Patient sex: M
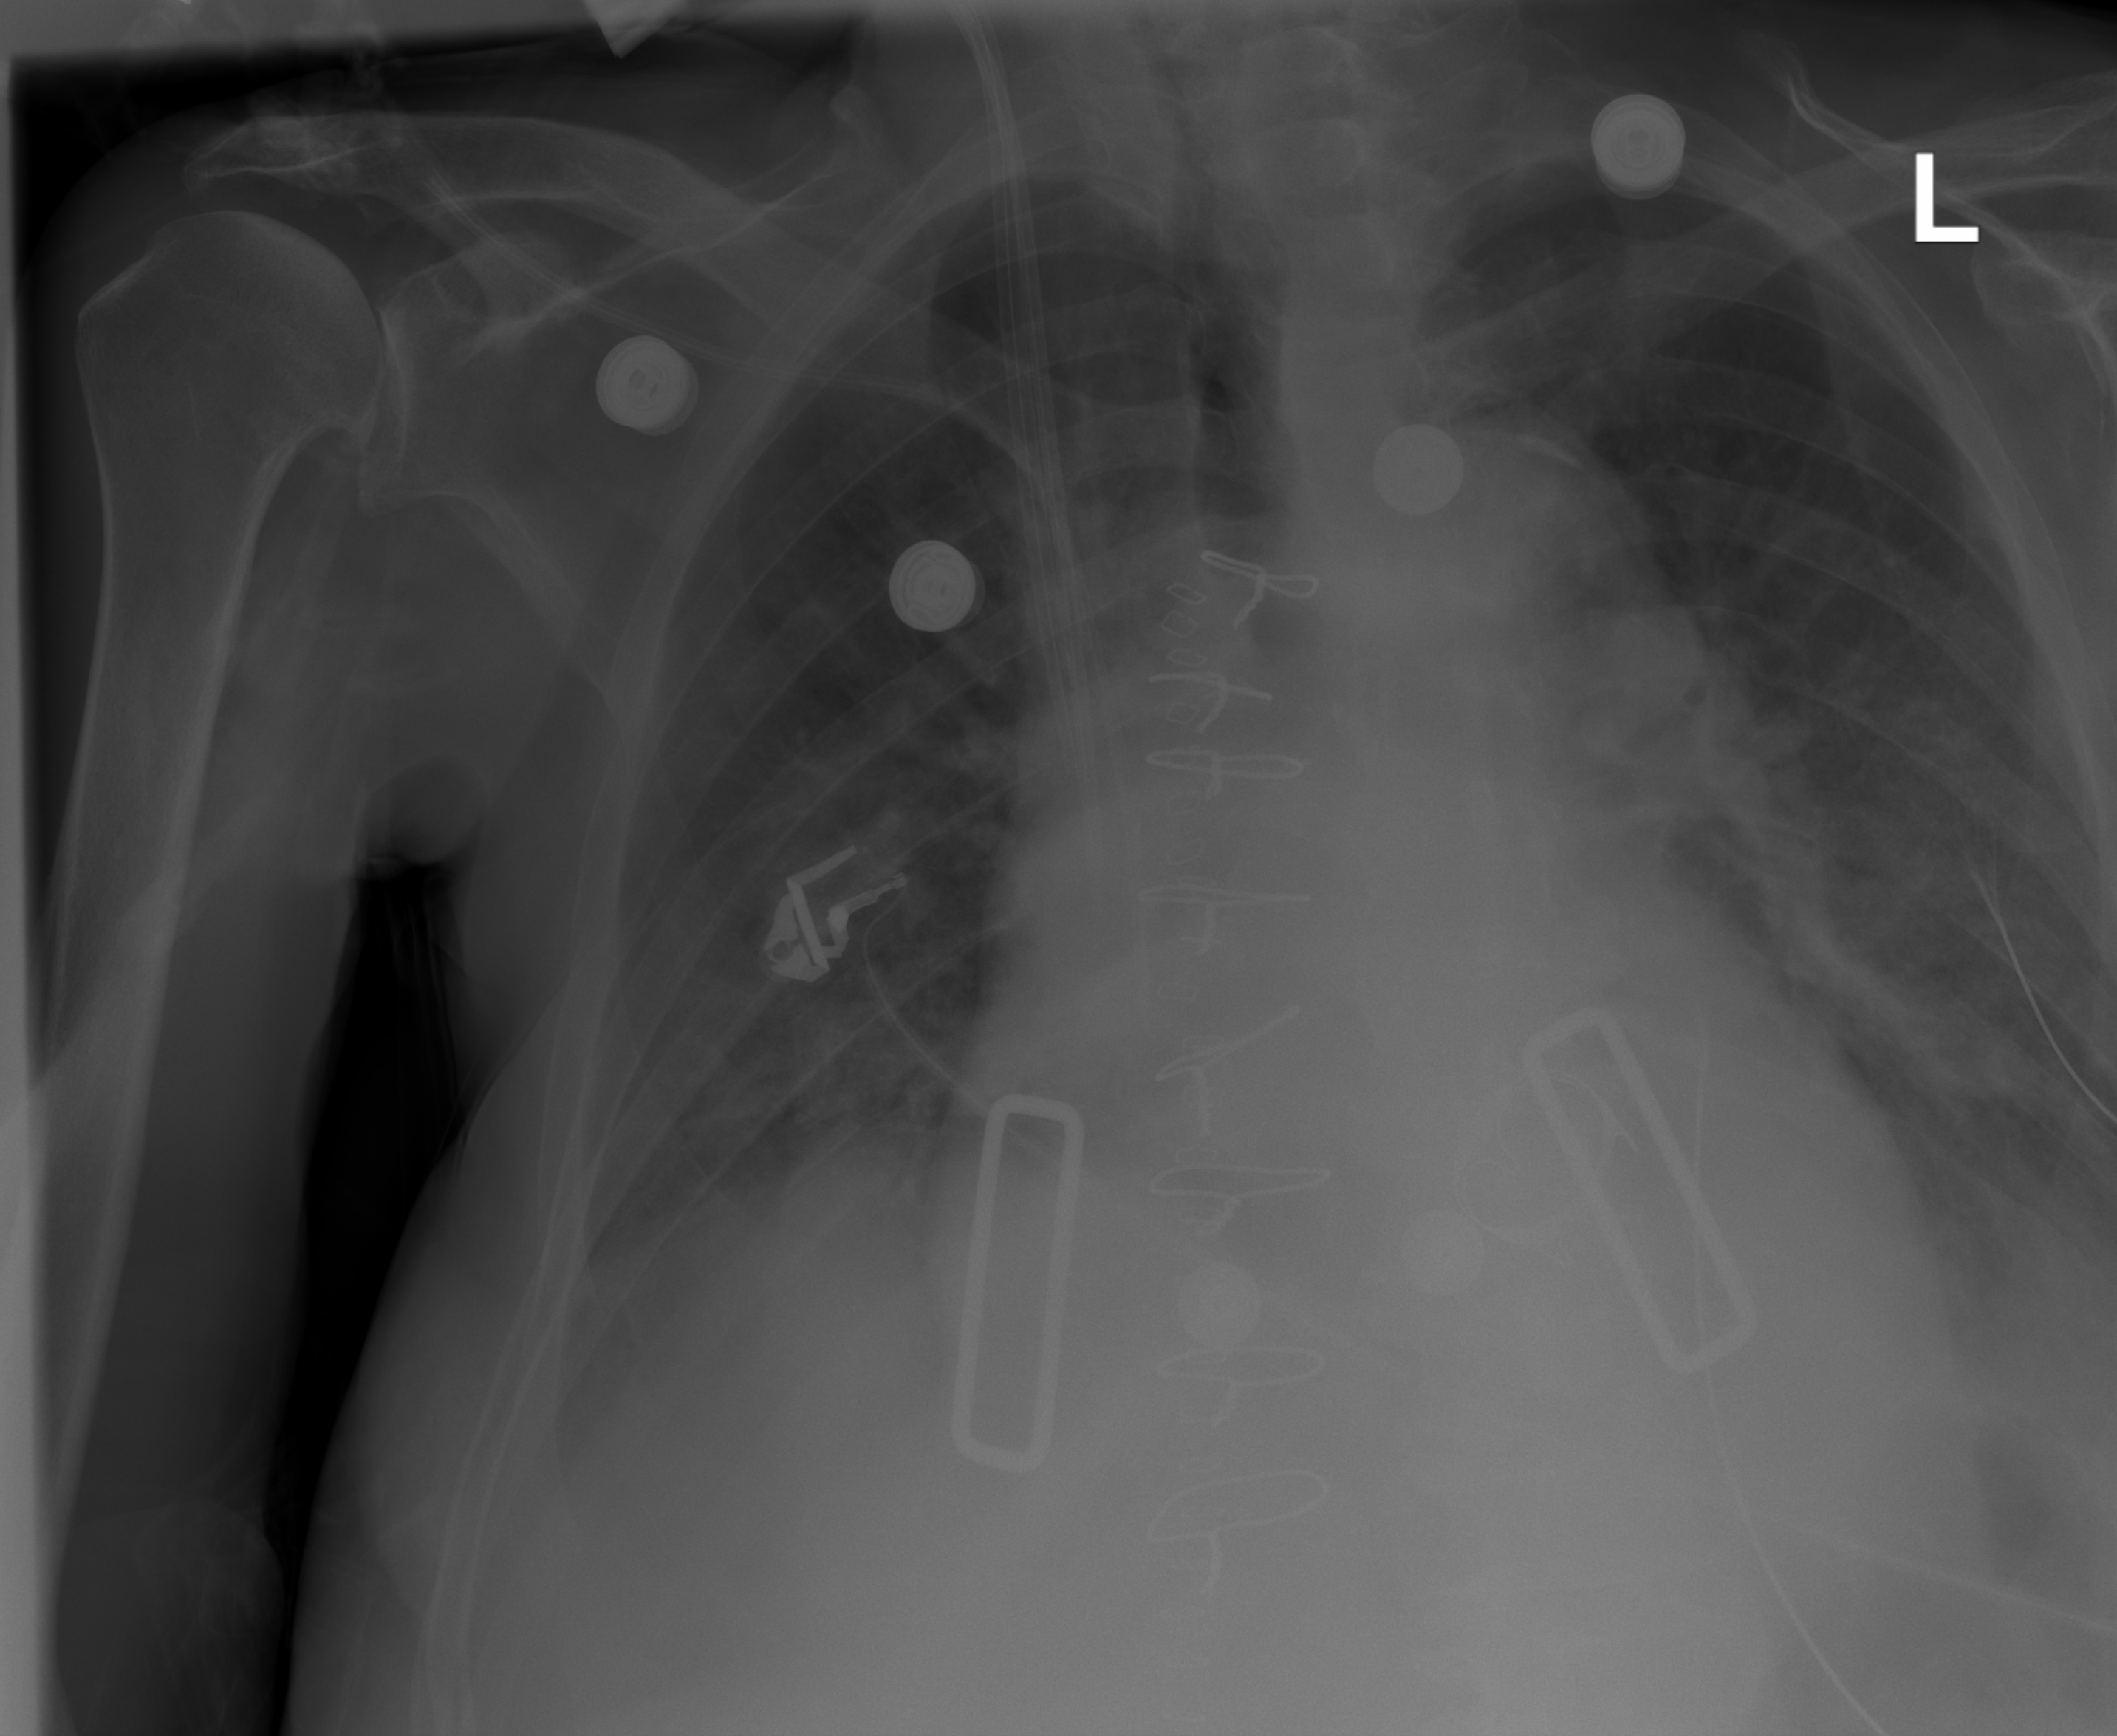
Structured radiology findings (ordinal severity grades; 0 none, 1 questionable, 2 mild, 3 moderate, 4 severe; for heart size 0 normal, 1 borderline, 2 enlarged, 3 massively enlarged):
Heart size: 2
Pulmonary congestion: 2
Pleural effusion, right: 3
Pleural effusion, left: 2
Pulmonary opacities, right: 0
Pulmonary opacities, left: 2
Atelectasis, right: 2
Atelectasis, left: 2